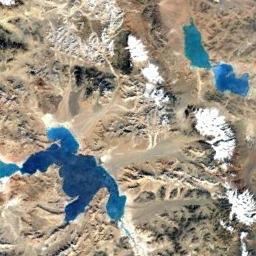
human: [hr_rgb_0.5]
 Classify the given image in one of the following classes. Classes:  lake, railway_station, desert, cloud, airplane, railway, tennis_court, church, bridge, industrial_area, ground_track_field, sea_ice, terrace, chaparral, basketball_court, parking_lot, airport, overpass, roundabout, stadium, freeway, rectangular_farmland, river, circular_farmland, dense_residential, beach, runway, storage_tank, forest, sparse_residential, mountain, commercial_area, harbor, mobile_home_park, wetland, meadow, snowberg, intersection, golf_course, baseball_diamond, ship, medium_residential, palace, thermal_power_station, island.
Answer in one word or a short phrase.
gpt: lake